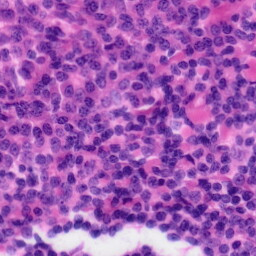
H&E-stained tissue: Tonsil